Question: I have a custom calendar control which associates text with a date, instead of a DatePicker style of control. This custom control has a class for Day with property Notes:
'''
public string Notes
{
get { return notes; }
set
{
notes = value;
if (PropertyChanged != null) PropertyChanged(this, new PropertyChangedEventArgs("Notes"));
}
}
'''
On the actual Calendar class, I have an event handler:
'''
public event EventHandler<DayChangedEventArgs> DayChanged;
'''
I have a Day_Changed method which triggers the event:
'''
private void Day_Changed(object sender, PropertyChangedEventArgs e)
{
if (e.PropertyName != "Notes") return;
if (DayChanged == null) return;
DayChanged(this, new DayChangedEventArgs(sender as Day));
}
public class DayChangedEventArgs : EventArgs
{
public Day Day { get; private set; }
public DayChangedEventArgs(Day day)
{
this.Day = day;
}
}
'''
And then on the actual form, I can use this created event DayChanged to trigger a method behind the form:
'''
<PersonnelTracker:Calendar x:Name="Calendar" DayChanged="Calendar_DayChanged"/>
private void Calendar_DayChanged(object sender, DayChangedEventArgs e)
{
}
'''
Now, what I am looking to do, is to find a way to be able to select a day or position on the calendar and trigger it to a method behind the form. The complication I am having, is that the calendar control itself doesn't have a click event, meaning one would probably have to be made, yet I can't use 'MouseButtonEventArgs', due to not having an individual object to work with, such as a button.

So this is the Calendar, and for those who don't understand, I just need to click on a certain day and it to set off a click event, yet like I stated before, this calendar control doesn't have one yet, and therefore I am looking for the best possible way to create such.
The only extra details I can put forward, are that you can go through each day item in turn such like this:
'''
foreach (Day item in Calendar.Days)
{
}
'''
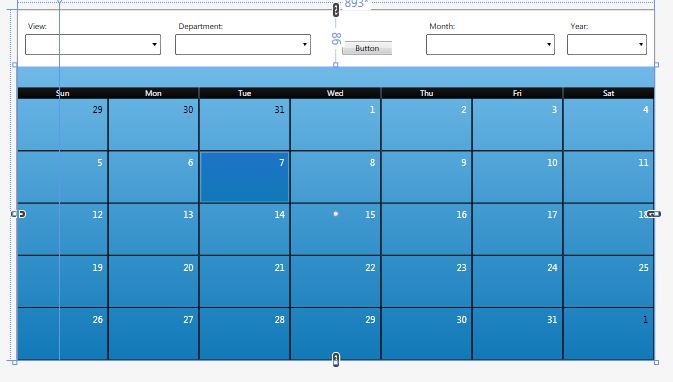
Answer: Ok, so the way that I see this working is simple. Either, you use a 'Button' for each 'day' in the calendar, or you use one of the 'PreviewMouseDown' events on whatever element each day is currently composed of.
Personally, I'd rather go with the 'Button', or thinking about it further, a 'ToggleButton' would be even better. The 'ToggleButton' has the 'IsChecked' property which you could bind to the 'Background' property using a converter, or maybe even just a 'Trigger'. That way, you could easily highlight the selected day.